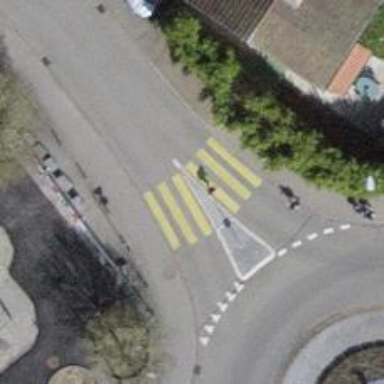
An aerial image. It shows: Marked crossing on footway with clear markings.